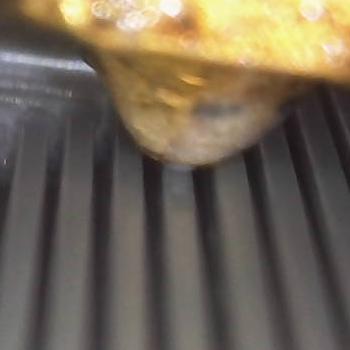
Flow rate: 112%